Question: I am attempting to use coffeescript/jQuery to do the following:
1) Retrieve all the 'topics' displayed in the html (seen below)
2) Hide all the topics from display except for the first 5 listed.

I tried to do the following but is not working
'''
//Retrieve the entire list of and hide all but the first 5 topics in the list
$(".topics .topic")[5..-1].hide()
'''
Can someone advise me on how I can correctly retrieve the list of topics from the HTML document and subsequently hide ALL but the first 5 topics?
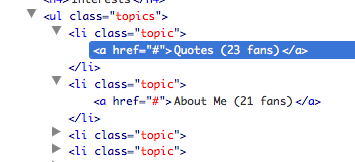
Answer: '''
$(".topics .topic").slice(5).hide();
'''
<URL>